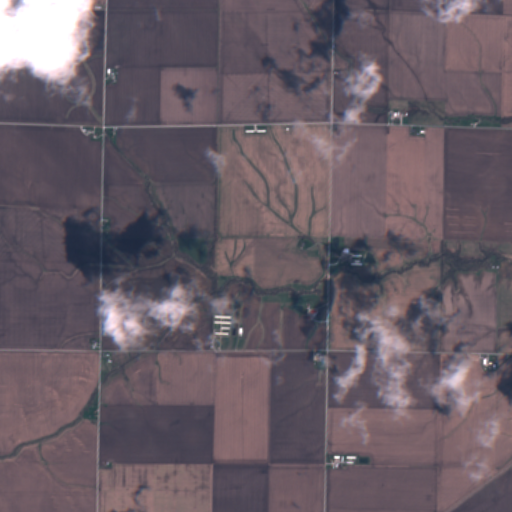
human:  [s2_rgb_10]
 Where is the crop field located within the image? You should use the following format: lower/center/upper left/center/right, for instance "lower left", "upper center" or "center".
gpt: The crop field is located in the left of the image.
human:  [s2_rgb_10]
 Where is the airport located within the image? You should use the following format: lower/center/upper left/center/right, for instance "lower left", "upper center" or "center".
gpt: There is no airport in the image.